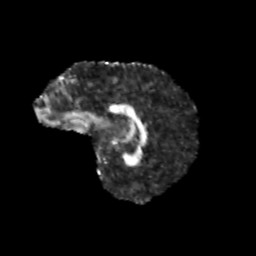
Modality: FA
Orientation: sagittal
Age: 12
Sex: female
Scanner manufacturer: siemens
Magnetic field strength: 3 T
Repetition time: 3.8 s
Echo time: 0.07 s